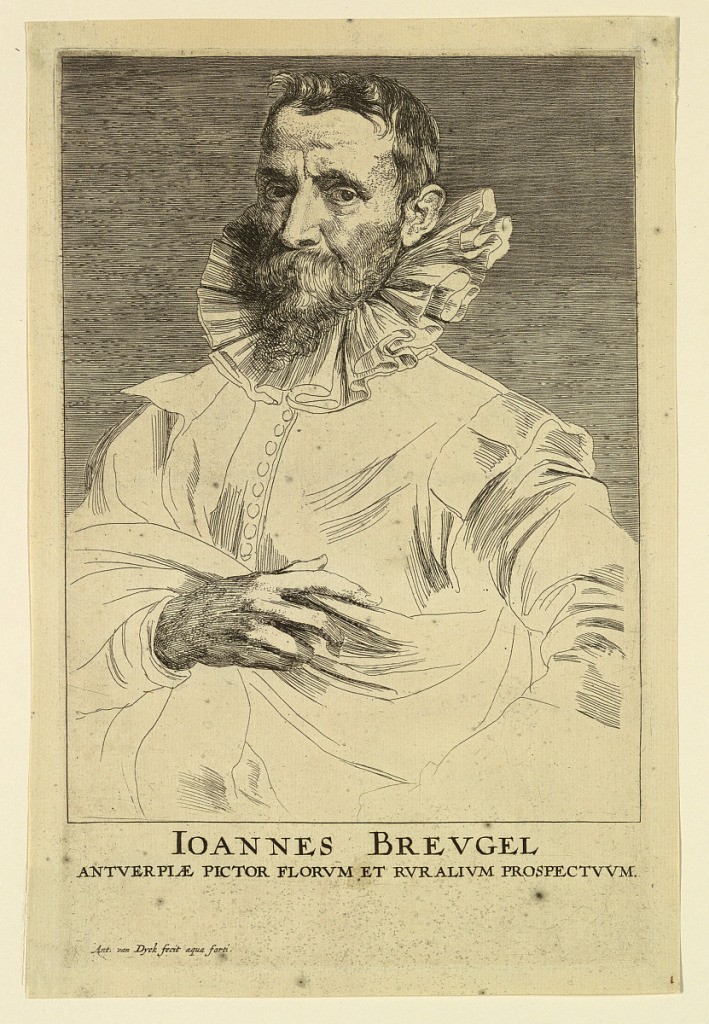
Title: Portrait of Jan Brueghel the Elder, from the Icones Principum Virorum
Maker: Anthony van Dyck, Netherlandish, 1599 – 1641
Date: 1630–1641
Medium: Etching on paper
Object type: Print
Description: Portrait of a bearded man, turned toward the left, looking out at the spectator. He wears a large collar, and his right hand is visible, holding the folds of his cloak.